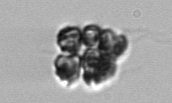
Label: Corymbellus